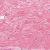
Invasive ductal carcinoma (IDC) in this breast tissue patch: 0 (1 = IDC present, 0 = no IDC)